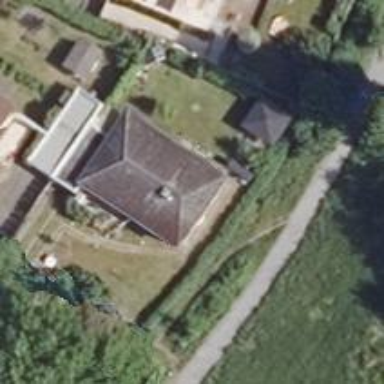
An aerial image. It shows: White house with hipped roof.